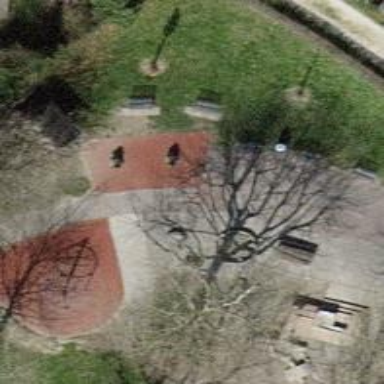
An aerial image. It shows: Playground featuring springy horse theme.